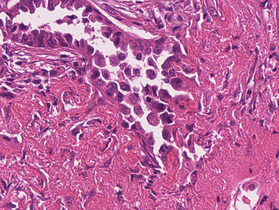
Tumor epithelial tissue: yes
Tumor-associated stroma tissue: yes
Normal tissue: no